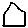
Label: house